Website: bh-photo
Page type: receipt
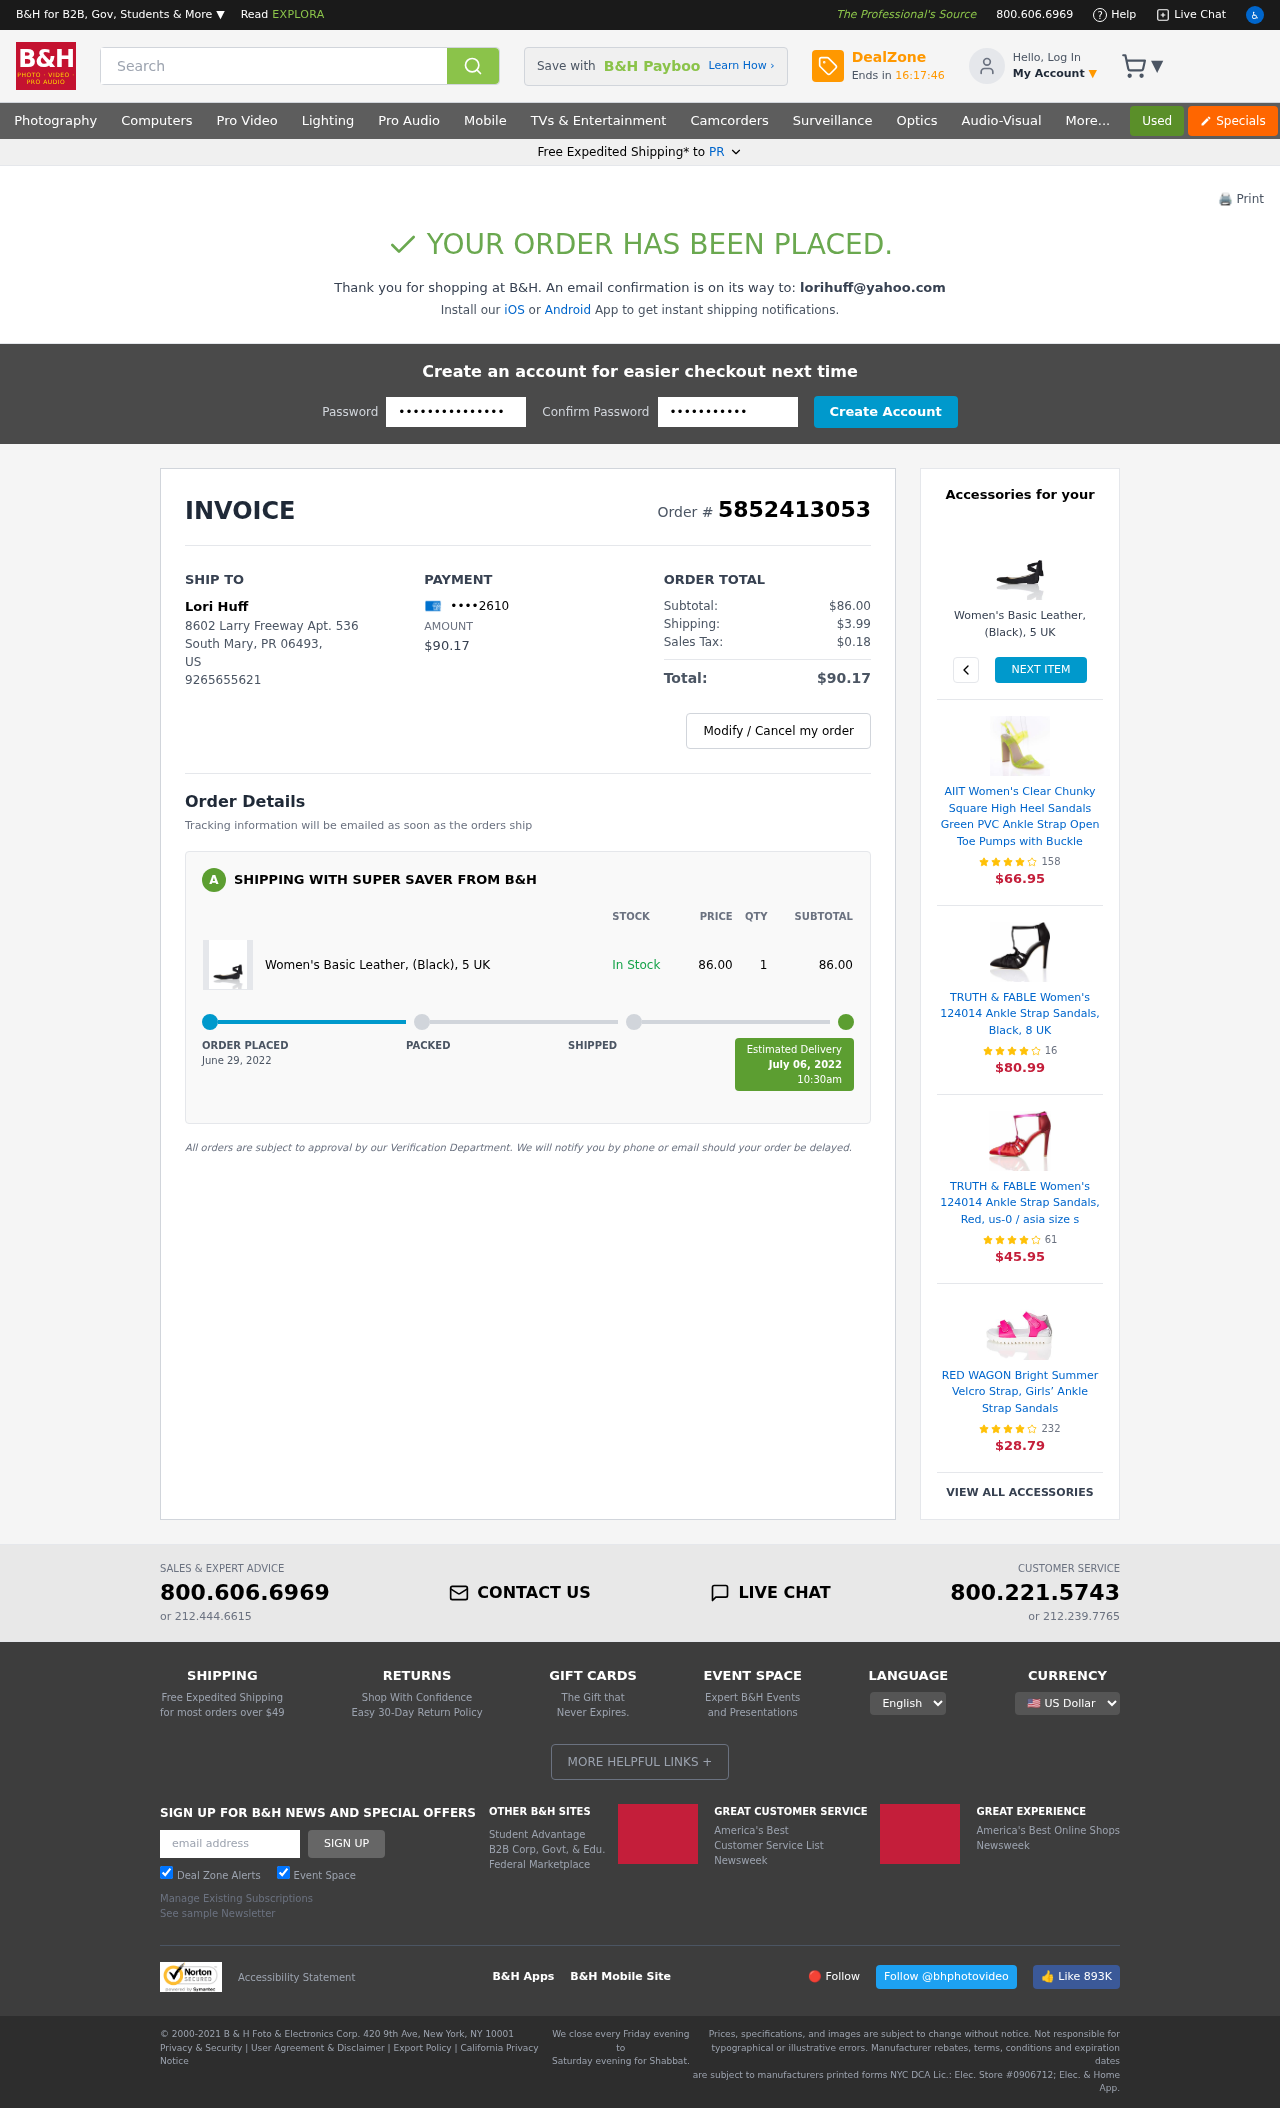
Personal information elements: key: PII_CARD_LAST4
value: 2610
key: PII_CITY
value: South Mary
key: PII_EMAIL
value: lorihuff@yahoo.com
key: PII_FULLNAME
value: Lori Huff
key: PII_PHONE
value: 9265655621
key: PII_POSTCODE
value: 06493
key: PII_STATE
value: PR
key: PII_STATE_ABBR
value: PR
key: PII_STREET
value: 8602 Larry Freeway Apt. 536
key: PII_COUNTRY_CODE
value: US
Product elements: key: PRODUCT1_NAME
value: Women's Basic Leather, (Black), 5 UK
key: PRODUCT1_PRICE
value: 86
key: PRODUCT1_QUANTITY
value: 1
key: PRODUCT1_NAME2
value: Women's Basic Leather, (Black), 5 UK
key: PRODUCT2_NAME
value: AIIT Women's Clear Chunky Square High Heel Sandals Green PVC Ankle Strap Open Toe Pumps with Buckle
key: PRODUCT2_NUM_RATINGS
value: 158
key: PRODUCT2_PRICE
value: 66.95
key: PRODUCT3_NAME
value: TRUTH & FABLE Women's 124014 Ankle Strap Sandals, Black, 8 UK
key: PRODUCT3_NUM_RATINGS
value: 16
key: PRODUCT3_PRICE
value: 80.99
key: PRODUCT4_NAME
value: TRUTH & FABLE Women's 124014 Ankle Strap Sandals, Red, us-0 / asia size s
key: PRODUCT4_NUM_RATINGS
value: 61
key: PRODUCT4_PRICE
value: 45.95
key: PRODUCT5_NAME
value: RED WAGON Bright Summer Velcro Strap, Girls’ Ankle Strap Sandals
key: PRODUCT5_NUM_RATINGS
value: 232
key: PRODUCT5_PRICE
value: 28.79
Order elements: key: ORDER_ID
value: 5852413053
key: ORDER_TOTAL
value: $90.17
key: ORDER_SUBTOTAL
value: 86.00
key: ORDER_SUBTOTAL
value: $86.00
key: ORDER_SHIPPING_COST
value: $3.99
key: ORDER_TAX
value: $0.18
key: ORDER_DATE
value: June 29, 2022
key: ORDER_DELIVERY_DATE
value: July 06, 2022
Search elements: key: HEADER_SEARCH
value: Search